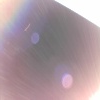
Label: sunburn